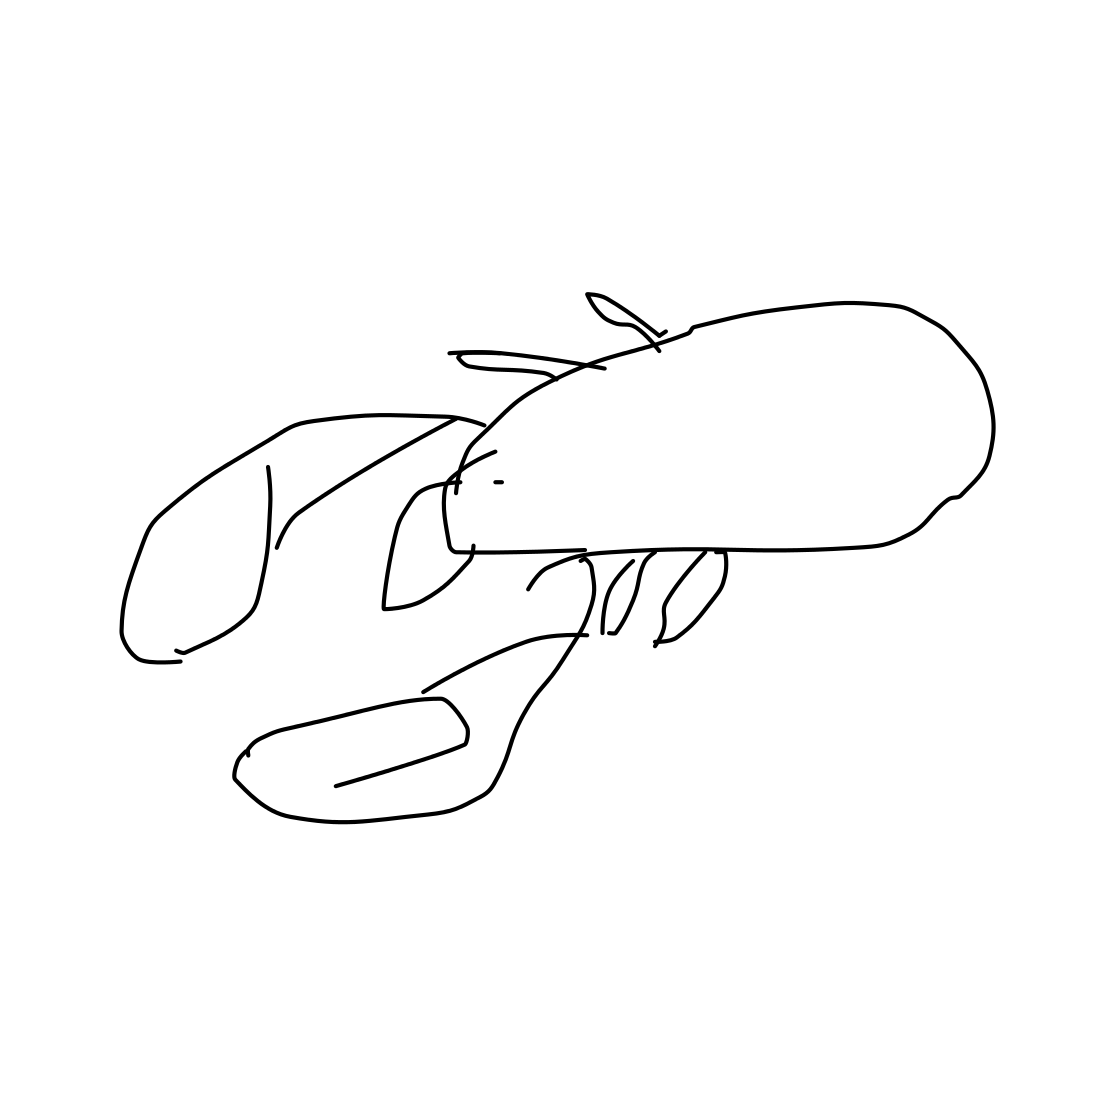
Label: lobster